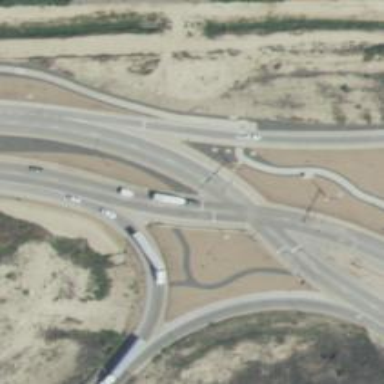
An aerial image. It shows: Motorway link at Diverging Diamond Interchange (DDI).